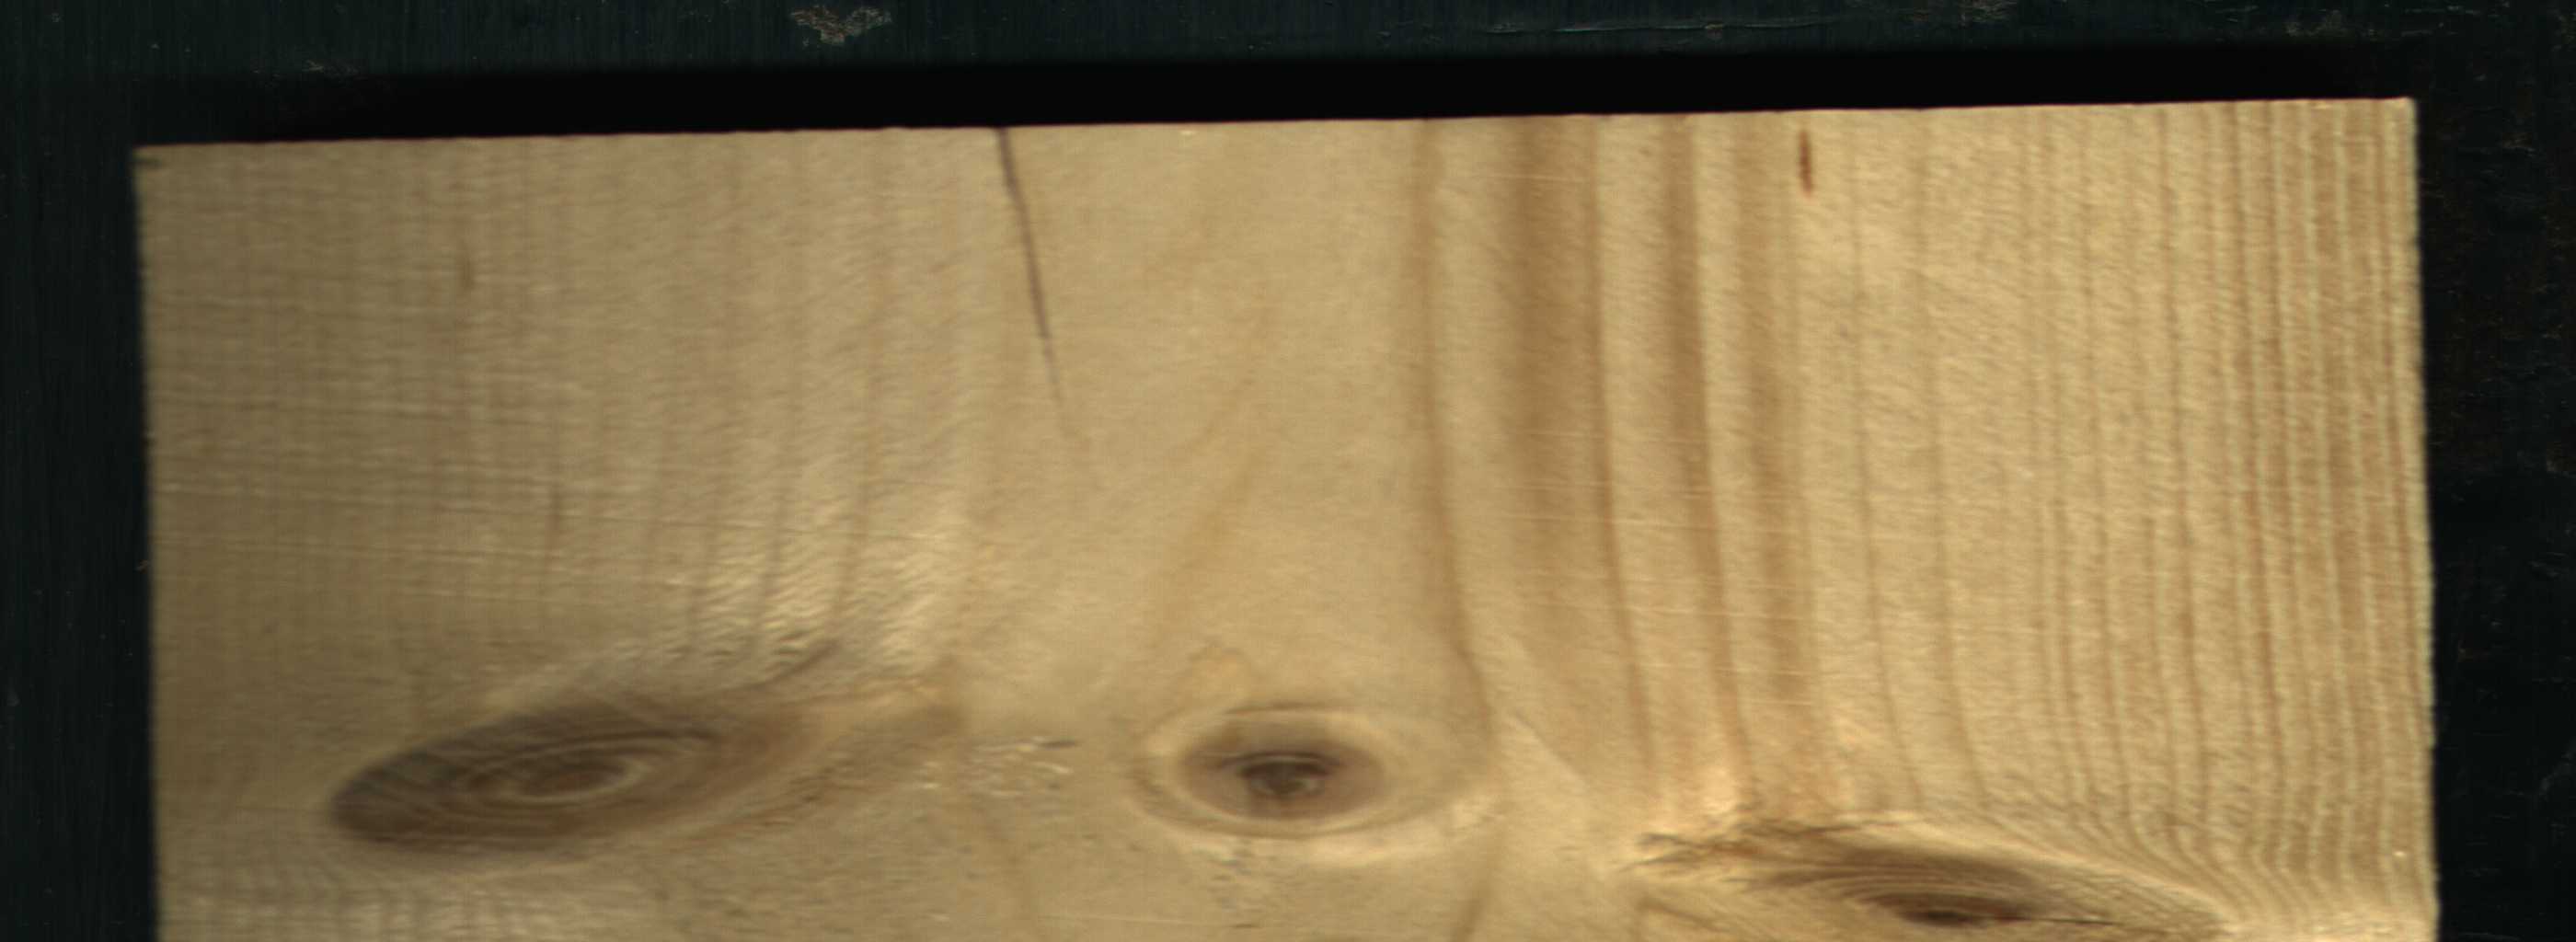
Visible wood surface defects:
resin
Crack
knot_with_crack
Live_Knot
Live_Knot
Live_Knot